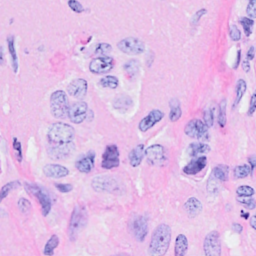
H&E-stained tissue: Breast